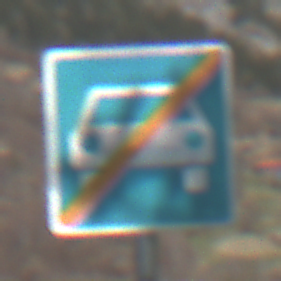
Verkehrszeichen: EndeKraftfahrstrasse
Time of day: MorningAfternoon
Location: Outdoor (Nature)
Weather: PartlyCloudy
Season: NotSpecified
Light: Natural